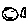
Label: smiley face